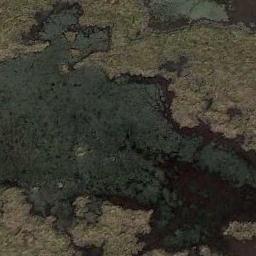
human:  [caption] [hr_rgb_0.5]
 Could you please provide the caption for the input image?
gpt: The wetland consists of bare land and dry plants .

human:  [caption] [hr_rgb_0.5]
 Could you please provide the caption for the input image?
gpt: The river surface in a wetland is covered with large green and brown mixed dense vegetation .

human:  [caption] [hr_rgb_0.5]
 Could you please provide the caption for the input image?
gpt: Many waters of different sizes and shapes are surrounded by wetlands .

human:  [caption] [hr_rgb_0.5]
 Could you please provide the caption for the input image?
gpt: Half of the area in this wetland is bare land .

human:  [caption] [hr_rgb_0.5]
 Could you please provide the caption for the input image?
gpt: There are many green areas on the wetland .